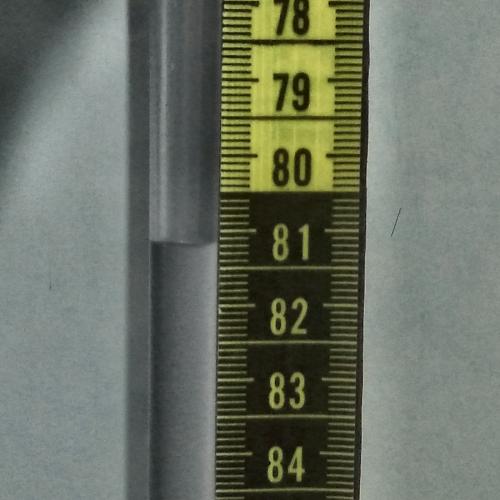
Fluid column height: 81.2 cm